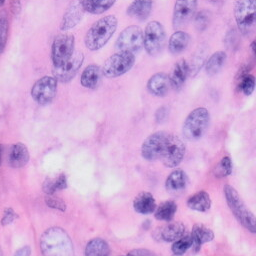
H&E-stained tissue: Skin